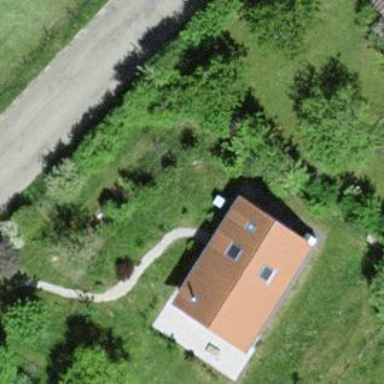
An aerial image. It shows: Simple and straightforward house.